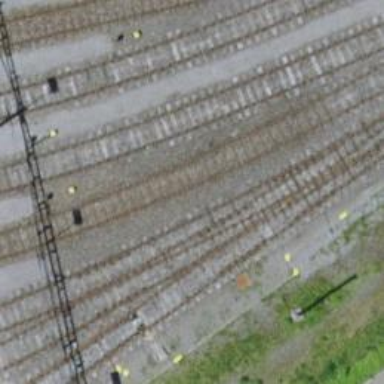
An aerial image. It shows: Rail yard with electrified contact lines for railway operations.